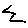
Label: zigzag